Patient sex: M
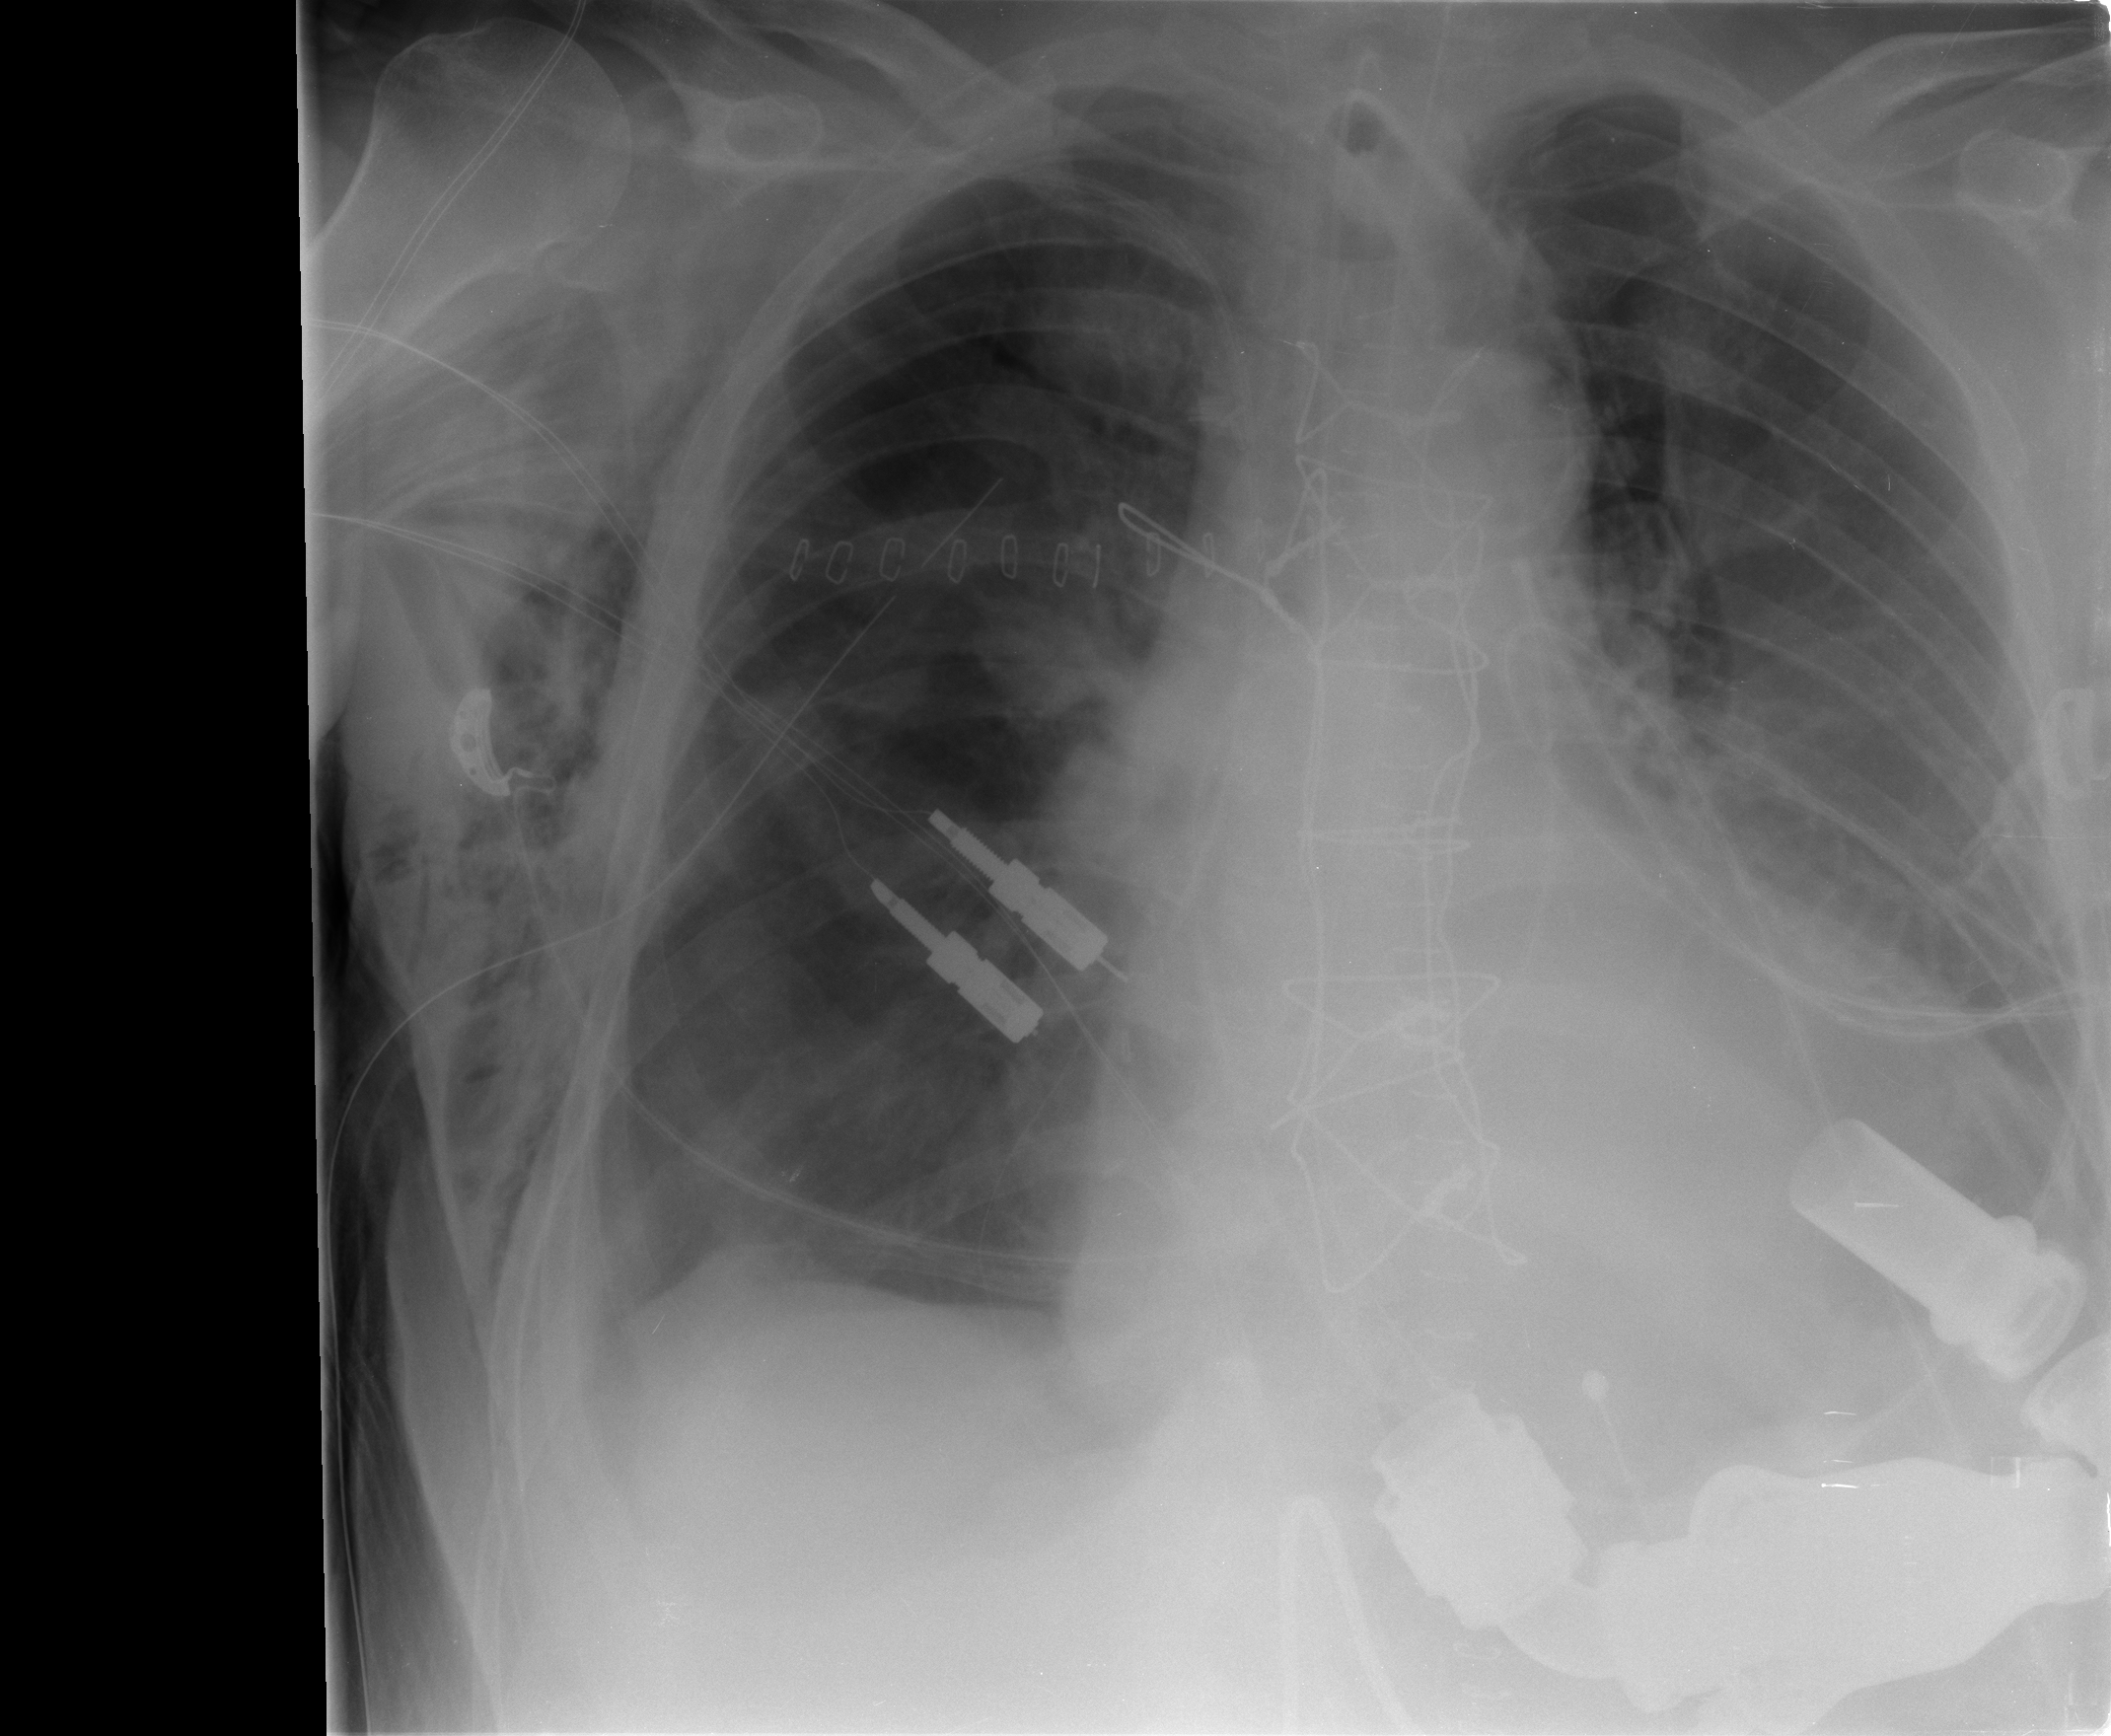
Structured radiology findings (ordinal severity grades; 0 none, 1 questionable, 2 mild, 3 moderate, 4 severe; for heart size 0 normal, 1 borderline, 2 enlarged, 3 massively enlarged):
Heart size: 2
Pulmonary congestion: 0
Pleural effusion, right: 2
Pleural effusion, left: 2
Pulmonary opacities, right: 0
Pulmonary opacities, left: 0
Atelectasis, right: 2
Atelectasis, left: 0